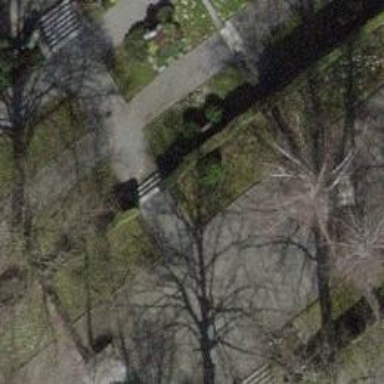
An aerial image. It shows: Set of steps on the road.